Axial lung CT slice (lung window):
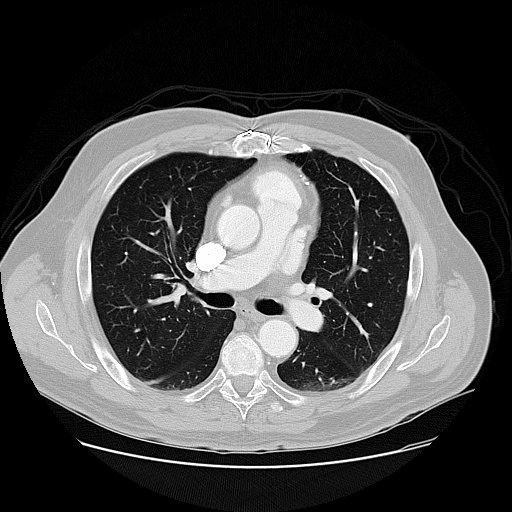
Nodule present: no